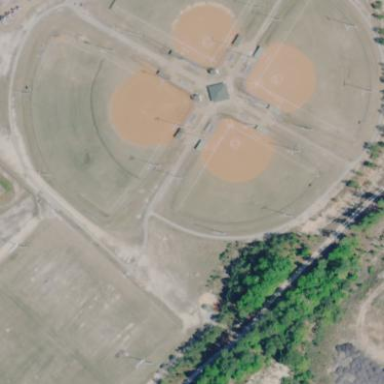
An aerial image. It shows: Baseball pitch for leisure land activities.